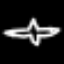
Label: airplane